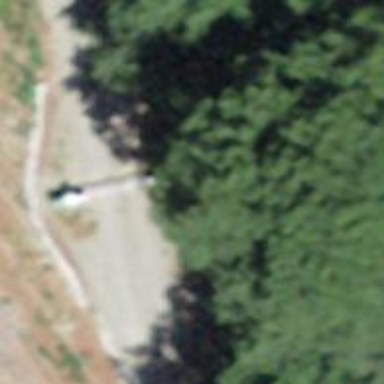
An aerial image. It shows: Lift gate barrier.